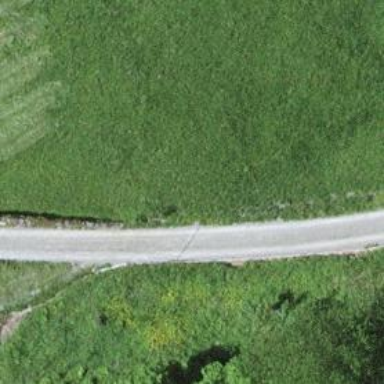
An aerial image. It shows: Fine gravel service road.